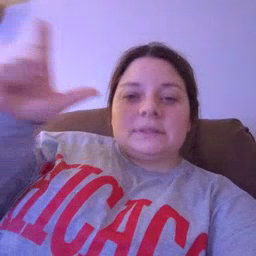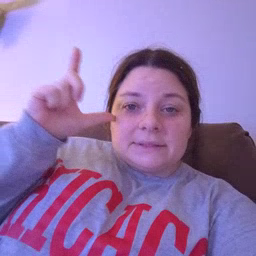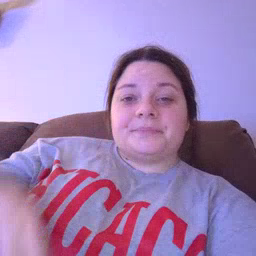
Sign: listen